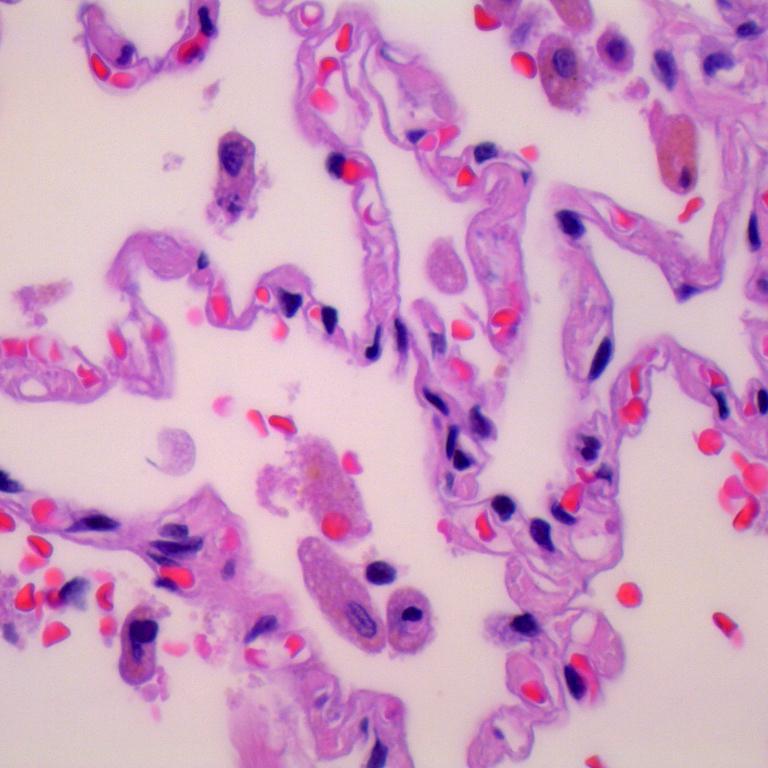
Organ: lung
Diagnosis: benign